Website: lowes
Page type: customer-info-address
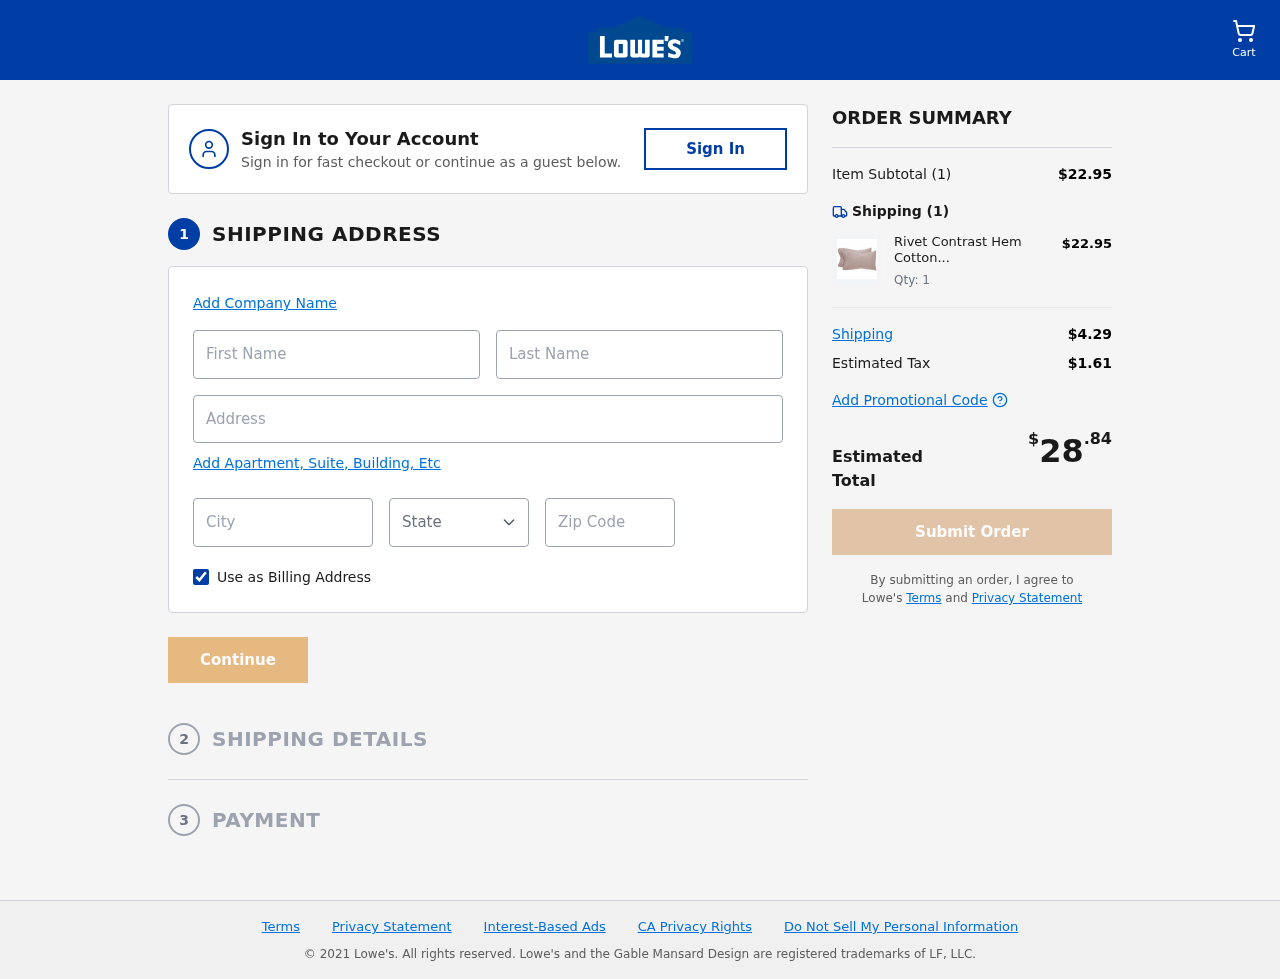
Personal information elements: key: PII_CITY
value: Annachester
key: PII_FIRSTNAME
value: Kaitlyn
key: PII_LASTNAME
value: Johnson
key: PII_POSTCODE
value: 46391
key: PII_STATE_ABBR
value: NJ
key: PII_STREET
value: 850 Lopez Centers
Product elements: key: PRODUCT1_NAME
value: Rivet Contrast Hem Cotton Linen Pillowcase Set
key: PRODUCT1_PRICE
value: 22.95
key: PRODUCT1_QUANTITY
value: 1
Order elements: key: ORDER_NUM_ITEMS
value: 1
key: ORDER_SUBTOTAL
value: $22.95
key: ORDER_NUM_ITEMS2
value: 1
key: ORDER_SHIPPING_COST
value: $4.29
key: ORDER_TAX
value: $1.61
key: ORDER_TOTAL
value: $28.84